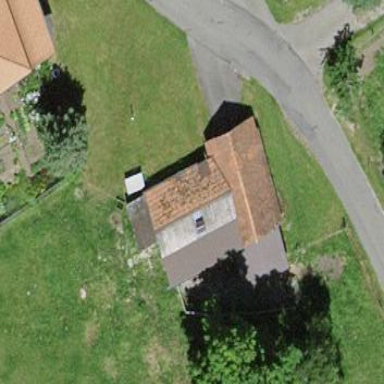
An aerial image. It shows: Garage building.